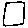
Label: square